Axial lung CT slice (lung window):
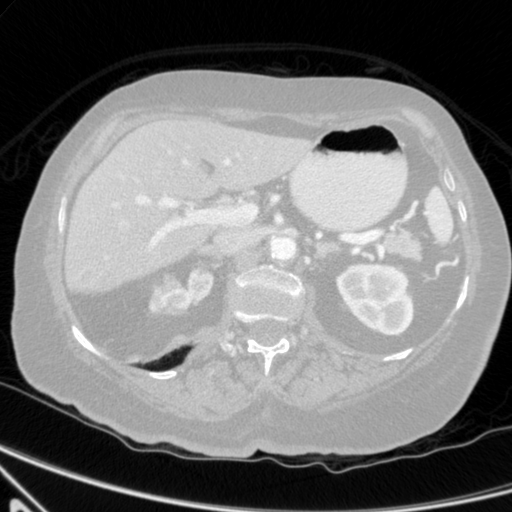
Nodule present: no